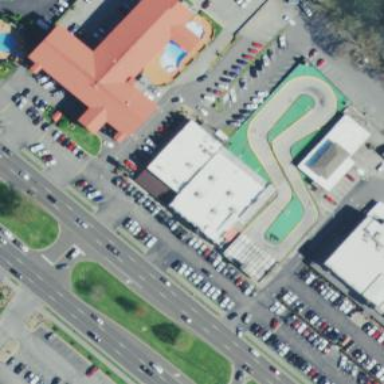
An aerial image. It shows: Commercial building housing amusement arcade.